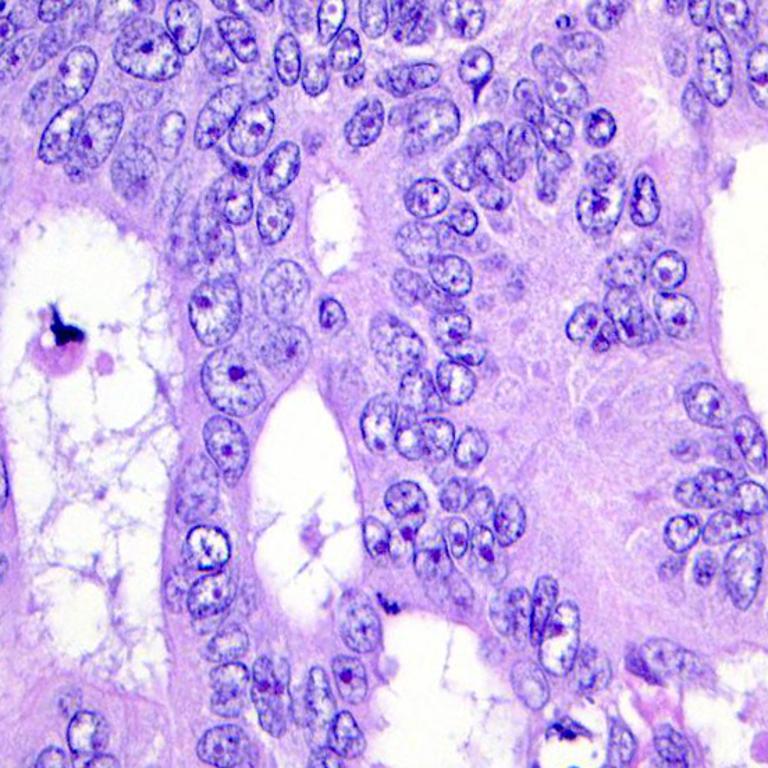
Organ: colon
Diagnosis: adenocarcinomas